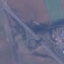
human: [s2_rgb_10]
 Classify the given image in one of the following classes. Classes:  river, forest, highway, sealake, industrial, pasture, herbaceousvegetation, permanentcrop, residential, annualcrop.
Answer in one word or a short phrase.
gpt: Highway